Question: I have a page which uses a Bootstrap 3 table. this table contains various link but what I want it to disable the table links when an option is selected.
I have this working but I need to style it so that the front end user knows the table is disabled.
My code is:
'''
<table class="table table-hover table-striped hidden-xs" id="clientListTable">
<tr>
<th>
<a href="<%=Html.GenerateLoopBackUrl(true, new { ClientList_SortOn = cell.SortOn, ClientList_SortDirection = sortDirection })%>"><%=cell.Value%></a>
<%if (showFilterOption)
{ %>
<a href="#" id="<%:cell.ColumnIdentifier%>_link" class="noPdf">
<span class="glyphicon glyphicon-filter" id="<%:cell.ColumnIdentifier%>_img"></span>
</a>
<%--<img src="<%= filterIcon%>" alt="add filter" id="<%:cell.ColumnIdentifier%>_img" />--%>
<%}%>
</th>
</tr>
<tr>
<%
foreach (var cell in row.Cells)
{
if (cell.Hidden) { }
else {%><td onclick="return clickDisableFunction();"><%=cell.Value%></td><%}
}
%>
</tr>
'''
And my Java is
'''
var clickedOnce = false;
function clickDisableFunction()
{
if (clickedOnce == true)
{
return false;
};
clickedOnce = true;
document.getElementById('clientListTable').setAttribute("disabled","true")
};
'''
As I said this works as expected but when a user clicks a link they have no visual that all other links have been disabled while they are being redirected.
Below is a screenshot of the table in question.

All I want is to make the table fade out (turn a light grey on a link click)
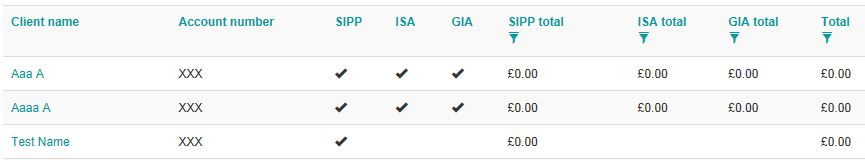
Answer: Decided to use the modal as an option which works fine